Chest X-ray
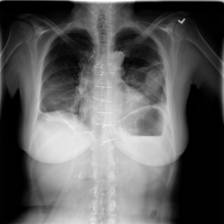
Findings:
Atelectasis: negative
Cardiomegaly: negative
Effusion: negative
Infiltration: negative
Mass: positive
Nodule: negative
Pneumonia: negative
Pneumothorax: negative
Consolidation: negative
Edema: negative
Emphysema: negative
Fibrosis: negative
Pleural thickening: negative
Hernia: negative